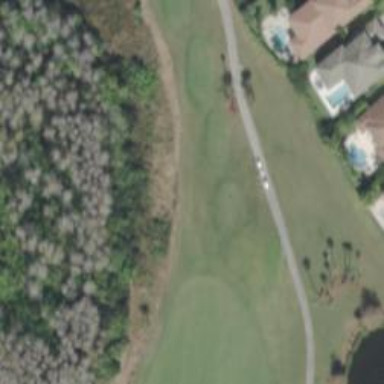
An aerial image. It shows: Golf tee.